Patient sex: F
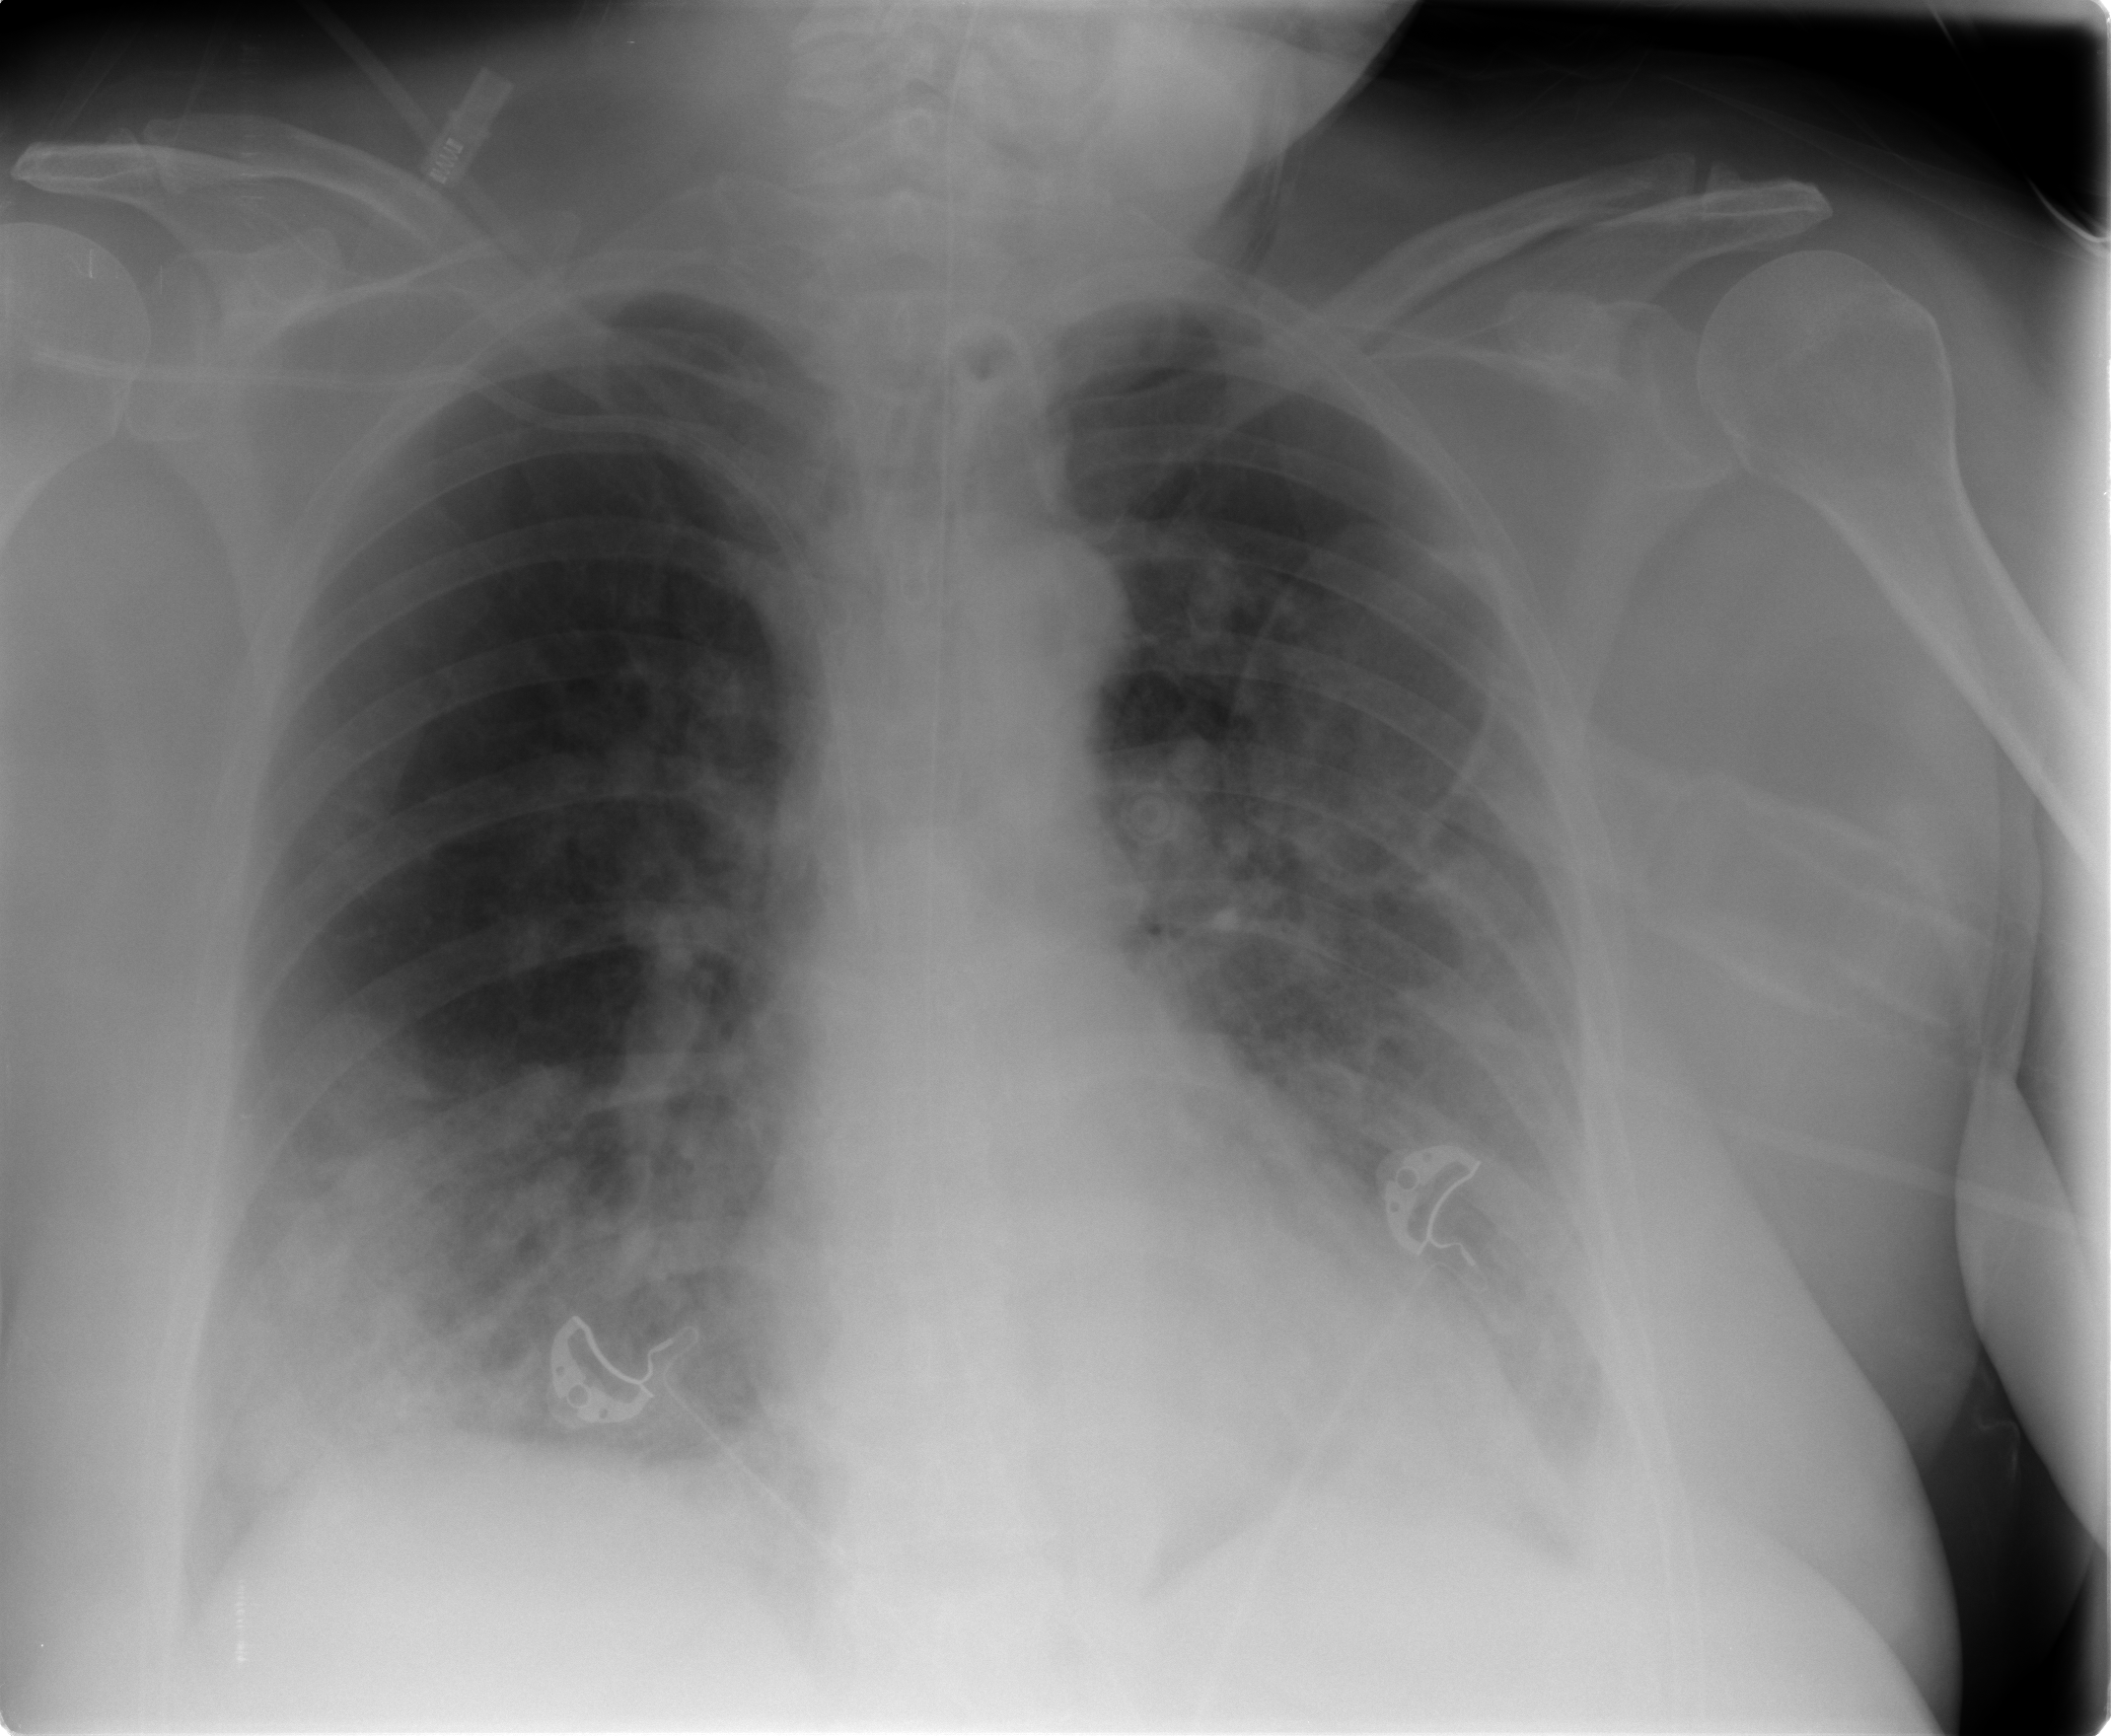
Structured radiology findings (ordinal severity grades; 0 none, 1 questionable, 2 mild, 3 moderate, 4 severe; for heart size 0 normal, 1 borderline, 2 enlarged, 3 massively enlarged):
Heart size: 0
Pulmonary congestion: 2
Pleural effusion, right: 2
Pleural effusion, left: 2
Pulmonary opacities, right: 3
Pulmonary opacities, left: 3
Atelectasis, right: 2
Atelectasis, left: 2